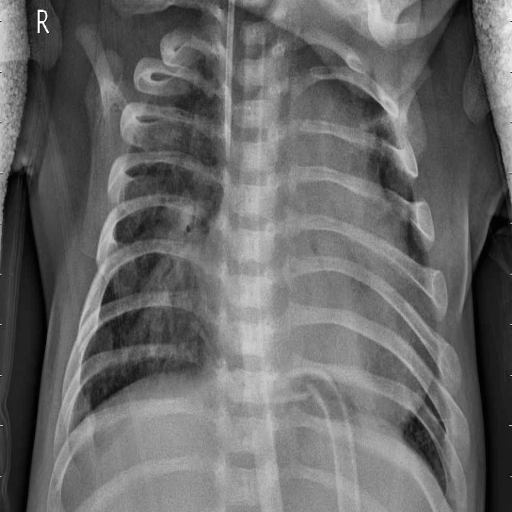
Finding: PNEUMONIA